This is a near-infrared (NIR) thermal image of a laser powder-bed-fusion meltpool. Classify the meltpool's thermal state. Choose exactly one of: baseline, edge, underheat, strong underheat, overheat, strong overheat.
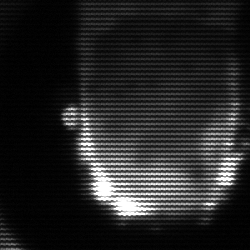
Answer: baseline